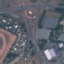
Label: Highway